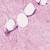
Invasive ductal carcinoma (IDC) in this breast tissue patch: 0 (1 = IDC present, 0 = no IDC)